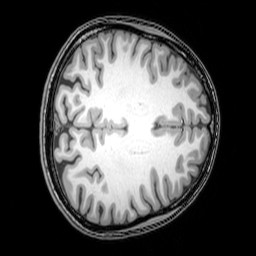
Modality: T1w
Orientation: axial
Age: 23
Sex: female
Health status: healthy
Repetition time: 0.081 s
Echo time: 0.037 s